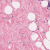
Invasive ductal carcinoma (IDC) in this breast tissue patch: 1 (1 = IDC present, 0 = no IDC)